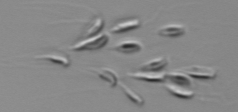
Label: Dinobryon